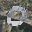
Label: 0